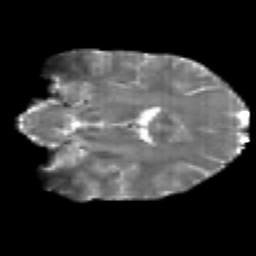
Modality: T2w
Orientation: coronal
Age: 27
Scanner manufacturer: siemens
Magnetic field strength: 3 T
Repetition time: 2.2 s
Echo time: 0.084 s